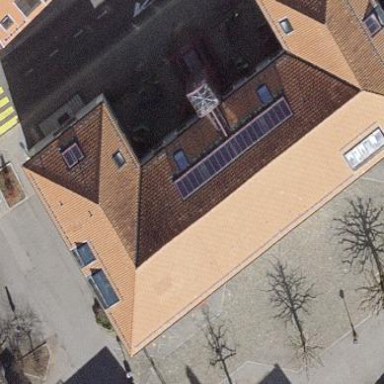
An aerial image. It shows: School building.